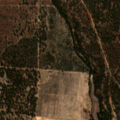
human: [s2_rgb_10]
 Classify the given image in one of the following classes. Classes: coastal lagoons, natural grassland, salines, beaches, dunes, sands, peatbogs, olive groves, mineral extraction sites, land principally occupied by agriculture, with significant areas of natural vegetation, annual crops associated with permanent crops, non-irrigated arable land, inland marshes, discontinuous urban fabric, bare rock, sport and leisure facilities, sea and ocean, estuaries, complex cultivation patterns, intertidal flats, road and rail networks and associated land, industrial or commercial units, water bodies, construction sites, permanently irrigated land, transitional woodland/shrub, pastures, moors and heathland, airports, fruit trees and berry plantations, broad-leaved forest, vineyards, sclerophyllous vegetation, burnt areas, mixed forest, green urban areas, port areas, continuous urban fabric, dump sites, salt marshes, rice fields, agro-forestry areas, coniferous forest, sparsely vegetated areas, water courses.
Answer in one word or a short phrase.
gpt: mineral extraction sites, agro-forestry areas, coniferous forest, mixed forest, transitional woodland/shrub